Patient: sex F, age 43
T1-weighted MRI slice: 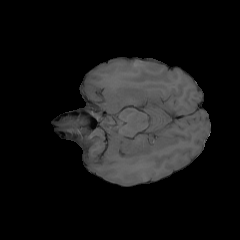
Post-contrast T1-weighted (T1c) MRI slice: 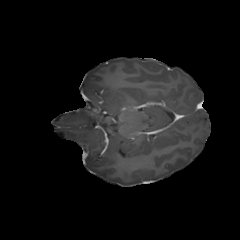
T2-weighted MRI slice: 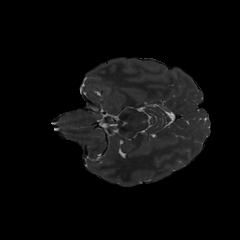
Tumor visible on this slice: no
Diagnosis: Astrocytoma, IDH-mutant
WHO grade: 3